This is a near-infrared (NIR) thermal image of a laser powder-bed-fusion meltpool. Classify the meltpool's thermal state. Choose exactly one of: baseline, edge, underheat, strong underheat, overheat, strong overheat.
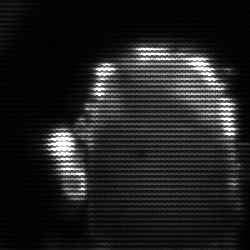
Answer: baseline